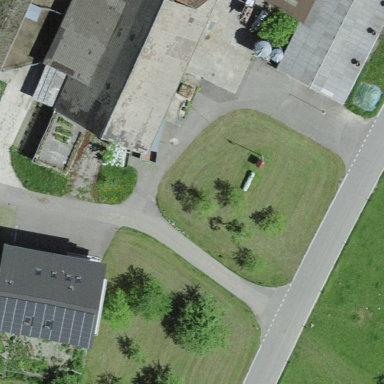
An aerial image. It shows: Farm with farmyard.